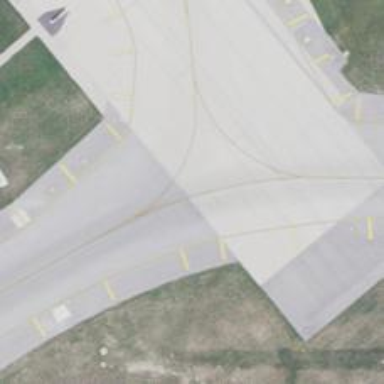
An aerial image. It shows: Image of taxiway at airport.